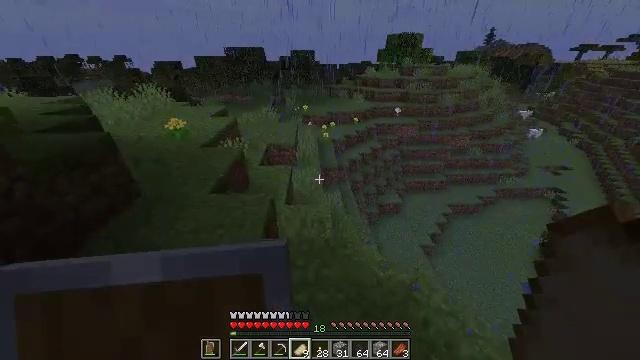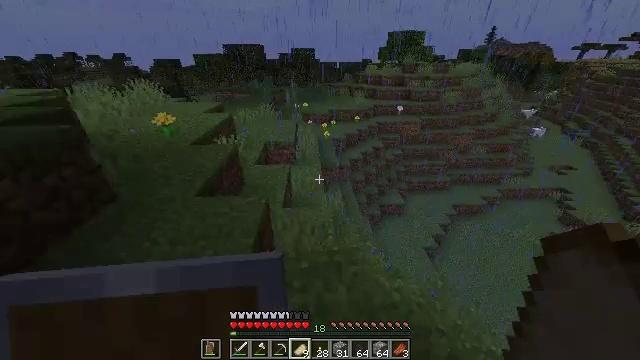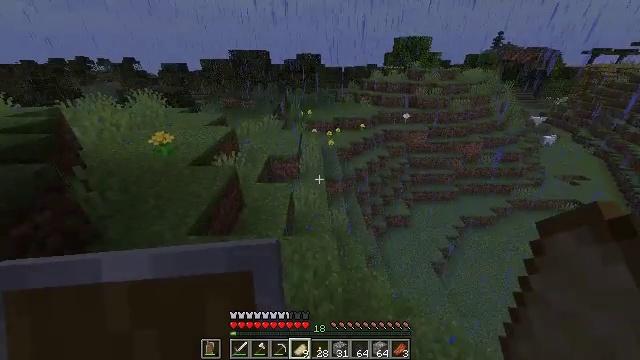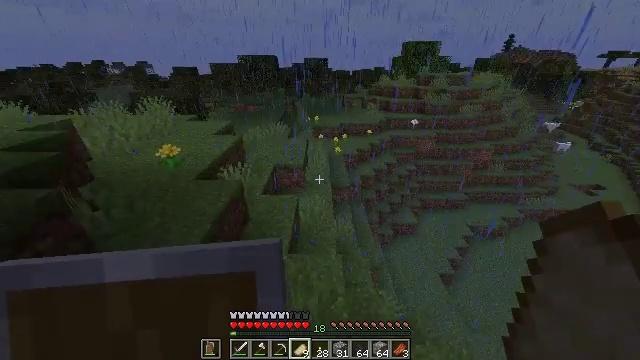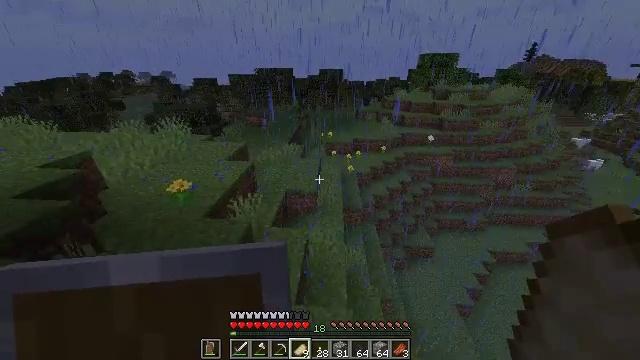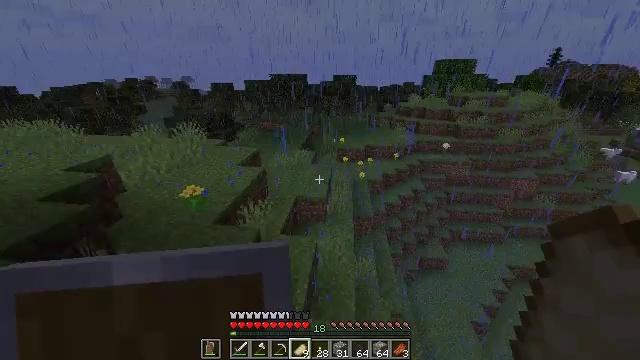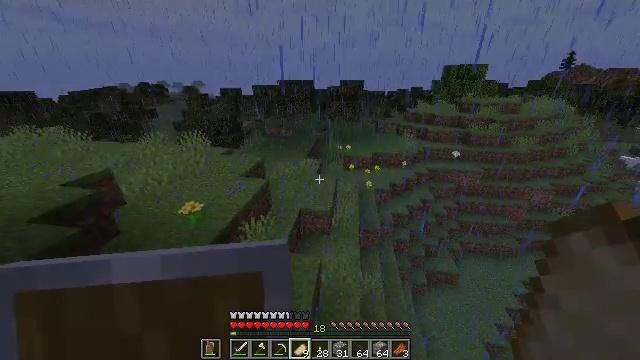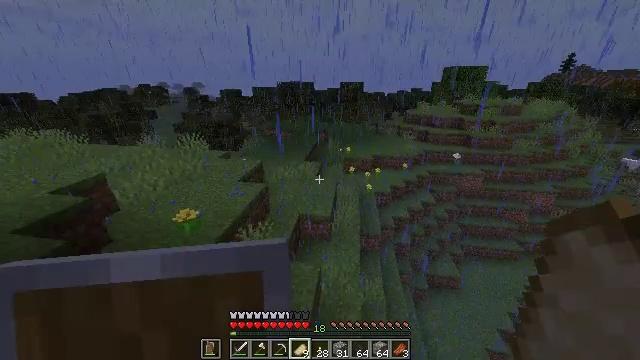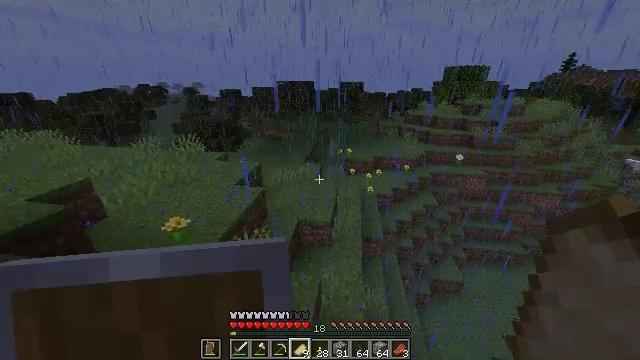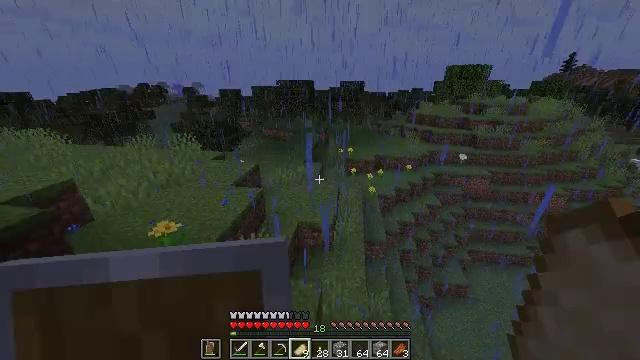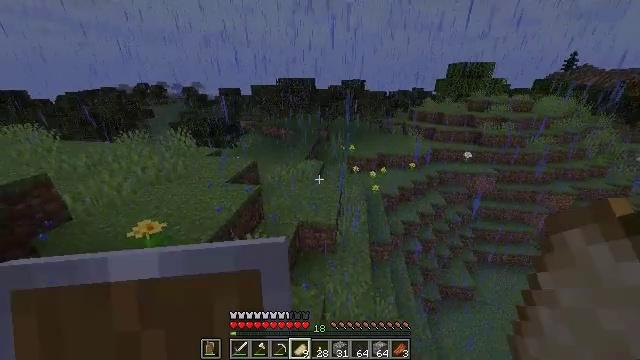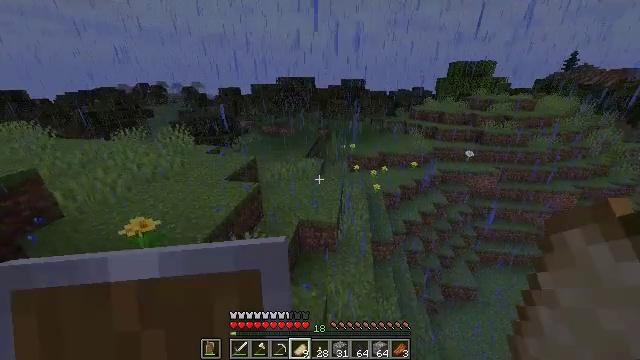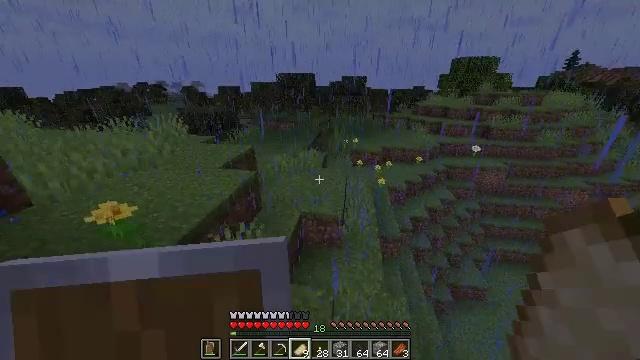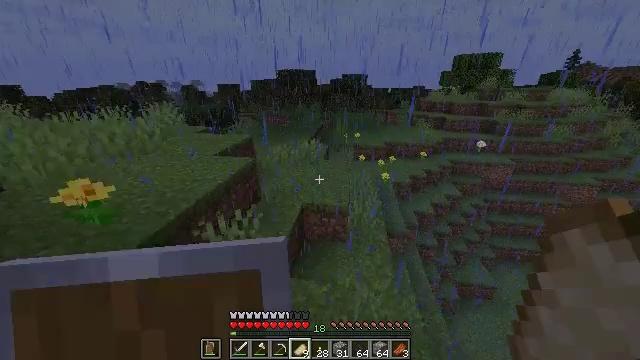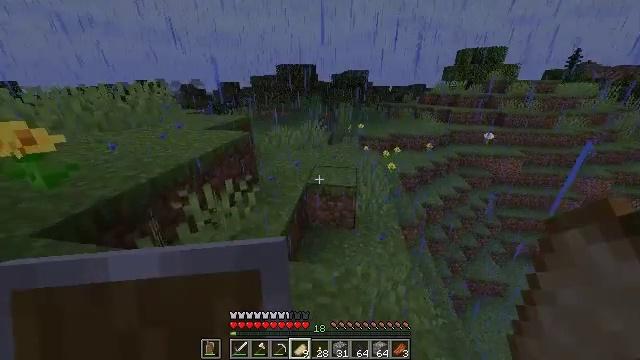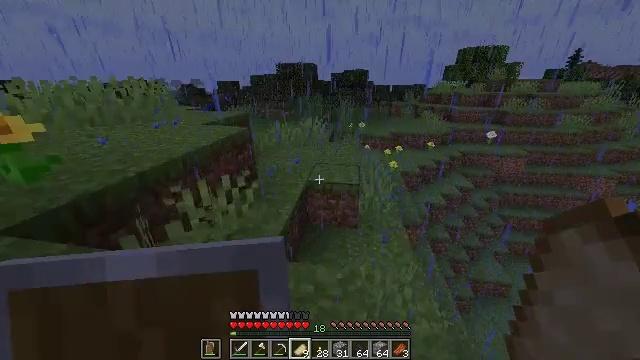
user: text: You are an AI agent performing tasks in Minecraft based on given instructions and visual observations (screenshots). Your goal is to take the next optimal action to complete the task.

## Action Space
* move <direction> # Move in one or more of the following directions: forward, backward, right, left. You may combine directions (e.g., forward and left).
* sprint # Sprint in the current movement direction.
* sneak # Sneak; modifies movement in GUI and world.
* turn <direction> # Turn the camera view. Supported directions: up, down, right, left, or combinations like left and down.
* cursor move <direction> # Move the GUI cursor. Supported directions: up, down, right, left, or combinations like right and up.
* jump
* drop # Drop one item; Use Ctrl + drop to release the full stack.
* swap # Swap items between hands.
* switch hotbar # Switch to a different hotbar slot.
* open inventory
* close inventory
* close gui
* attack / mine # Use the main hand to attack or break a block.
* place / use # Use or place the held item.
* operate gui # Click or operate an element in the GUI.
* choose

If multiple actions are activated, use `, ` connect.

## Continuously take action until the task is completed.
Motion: motion action
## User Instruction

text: Drop an apple.
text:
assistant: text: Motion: move forward, sprint
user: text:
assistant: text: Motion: move forward, turn left, jump
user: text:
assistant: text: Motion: move forward, turn left, jump
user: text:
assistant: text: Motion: move forward, turn left and up, jump
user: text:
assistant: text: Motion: move forward, turn left and up, jump
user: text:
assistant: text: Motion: move forward and move left, turn left, jump
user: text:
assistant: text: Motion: move forward and move left, jump
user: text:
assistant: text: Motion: move forward and move left, jump
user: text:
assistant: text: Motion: move forward and move left, jump
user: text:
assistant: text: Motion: move forward and move left, jump
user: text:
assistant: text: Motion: move forward and move left, jump
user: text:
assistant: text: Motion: move forward and move left, jump
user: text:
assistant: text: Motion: move forward and move left, jump
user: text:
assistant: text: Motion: move forward, jump
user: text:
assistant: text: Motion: move forward, jump
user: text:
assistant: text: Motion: move forward, jump
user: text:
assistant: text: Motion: move forward, jump
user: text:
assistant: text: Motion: move forward, jump
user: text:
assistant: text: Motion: move forward, jump
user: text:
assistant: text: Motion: move forward, jump
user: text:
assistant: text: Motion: move forward, jump
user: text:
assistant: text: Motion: move forward, turn right, jump
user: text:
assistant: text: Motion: move forward, turn right and up, jump
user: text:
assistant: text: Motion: move forward, turn right, jump
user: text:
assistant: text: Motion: move forward, jump
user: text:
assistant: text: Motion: move forward, jump
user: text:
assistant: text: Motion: move forward, jump
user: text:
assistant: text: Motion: move forward, jump
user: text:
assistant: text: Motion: move forward, jump
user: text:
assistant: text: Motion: move forward, jump